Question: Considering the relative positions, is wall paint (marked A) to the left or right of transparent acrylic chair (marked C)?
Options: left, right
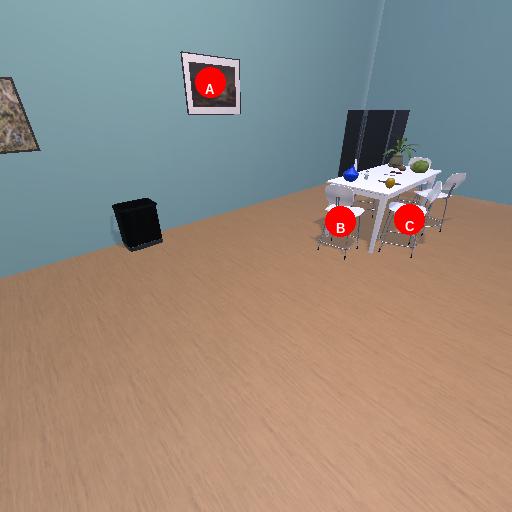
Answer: left